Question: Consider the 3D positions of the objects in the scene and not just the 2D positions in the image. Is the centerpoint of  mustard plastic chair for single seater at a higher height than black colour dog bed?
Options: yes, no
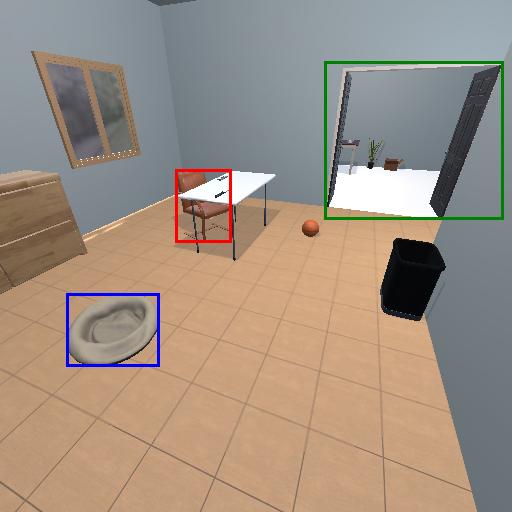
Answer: yes